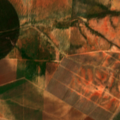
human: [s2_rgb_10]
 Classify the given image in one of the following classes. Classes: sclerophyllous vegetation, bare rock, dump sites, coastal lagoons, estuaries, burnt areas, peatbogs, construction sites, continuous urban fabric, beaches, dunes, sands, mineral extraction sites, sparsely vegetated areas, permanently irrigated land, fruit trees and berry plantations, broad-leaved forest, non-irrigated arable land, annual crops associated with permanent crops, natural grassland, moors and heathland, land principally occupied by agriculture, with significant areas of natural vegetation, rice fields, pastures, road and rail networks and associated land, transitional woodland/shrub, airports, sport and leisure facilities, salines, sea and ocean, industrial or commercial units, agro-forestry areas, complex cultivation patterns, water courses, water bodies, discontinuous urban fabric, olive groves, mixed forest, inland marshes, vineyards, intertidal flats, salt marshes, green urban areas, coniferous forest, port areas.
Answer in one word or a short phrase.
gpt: continuous urban fabric